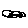
Label: cloud